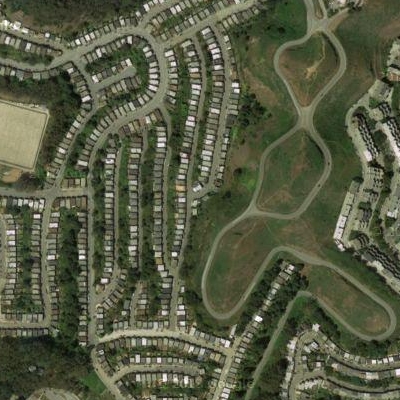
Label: Resident